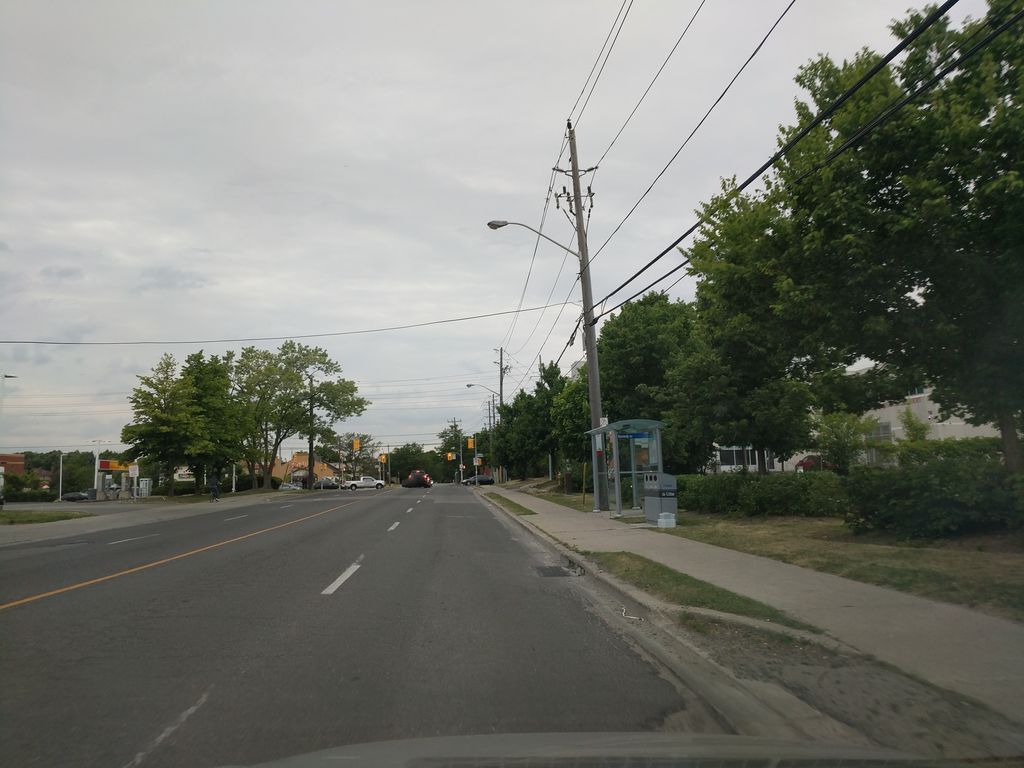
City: toronto